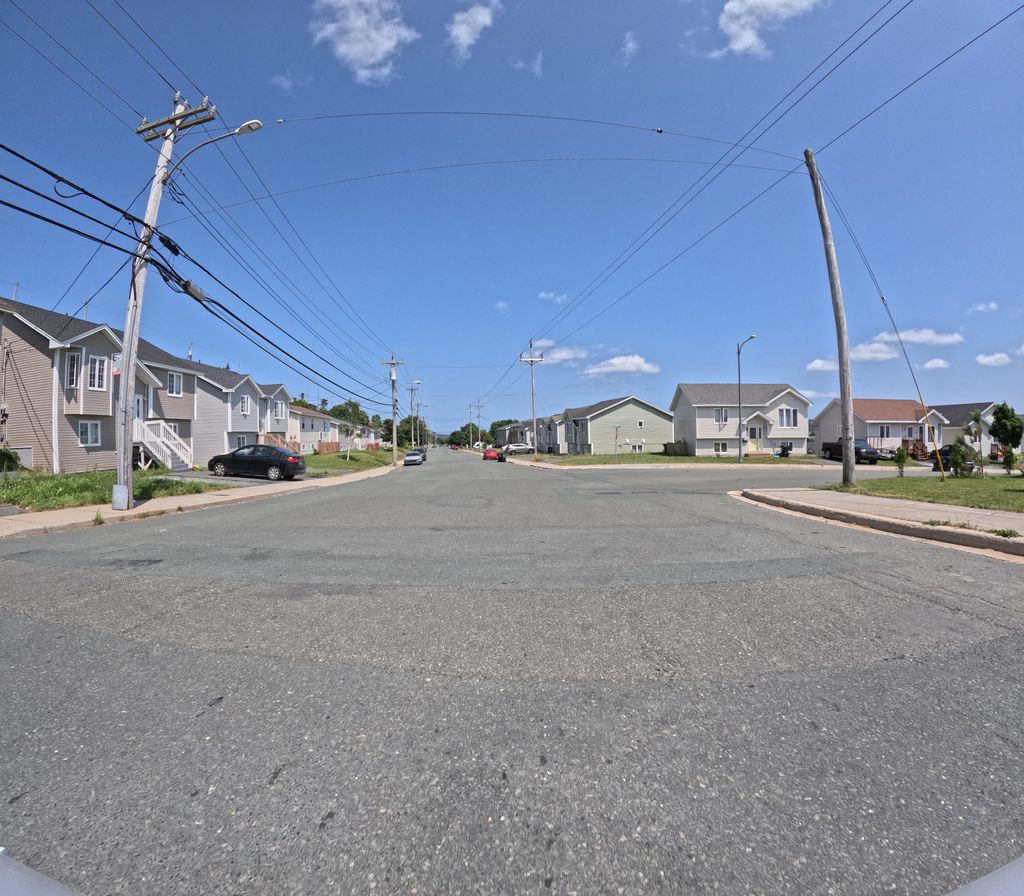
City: st_johns